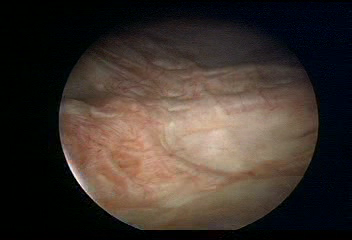
Modality: WLC
Class: Normal mucosa
Bladder cancer association: No